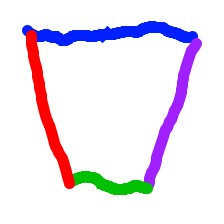
Shape: trapezoid